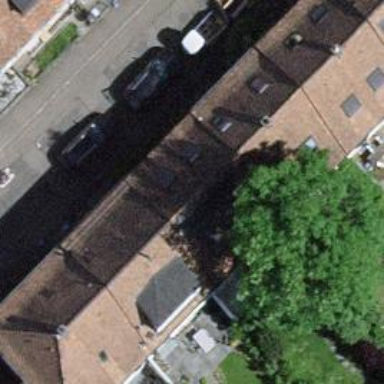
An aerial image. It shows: Terrace building.